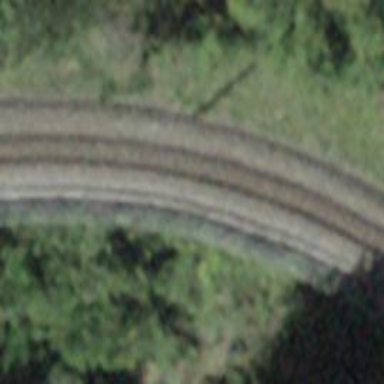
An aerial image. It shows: Narrow gauge railway with electrified contact lines.